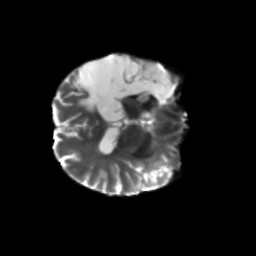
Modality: T2w
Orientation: axial
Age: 49
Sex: male
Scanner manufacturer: siemens
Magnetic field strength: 3 T
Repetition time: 5.25 s
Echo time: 0.08 s